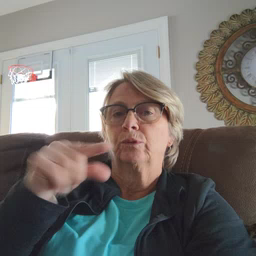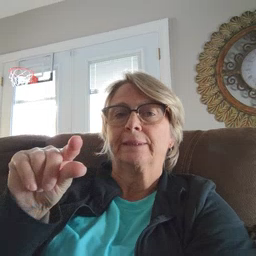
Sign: green